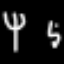
Label: fork